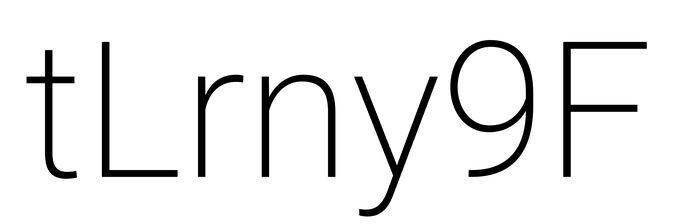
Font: Roboto_ExtraLight